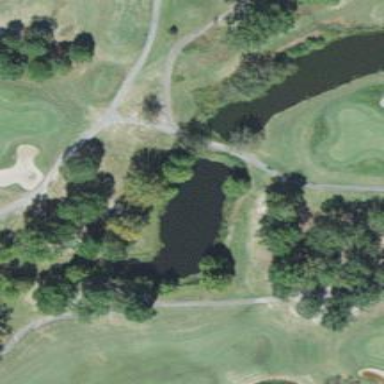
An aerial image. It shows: Water hazard in golf course. The hazard is natural water feature.